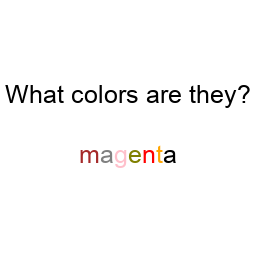
Color: brown, gray, pink, olive, red, orange, black
Color name shown: magenta
Background color: white
Question text color: black